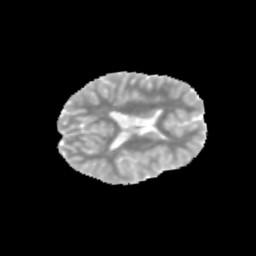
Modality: MD
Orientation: axial
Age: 11
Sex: female
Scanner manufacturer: siemens
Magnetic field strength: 3 T
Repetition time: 3.8 s
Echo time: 0.07 s